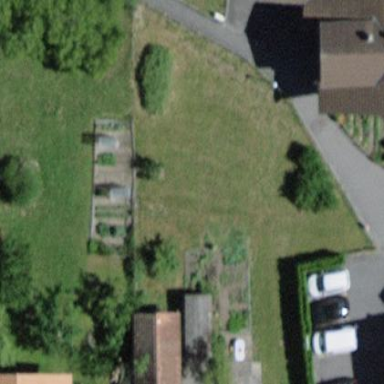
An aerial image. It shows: Garden that is leisure land.